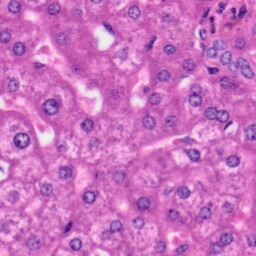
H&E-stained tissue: Liver